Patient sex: M
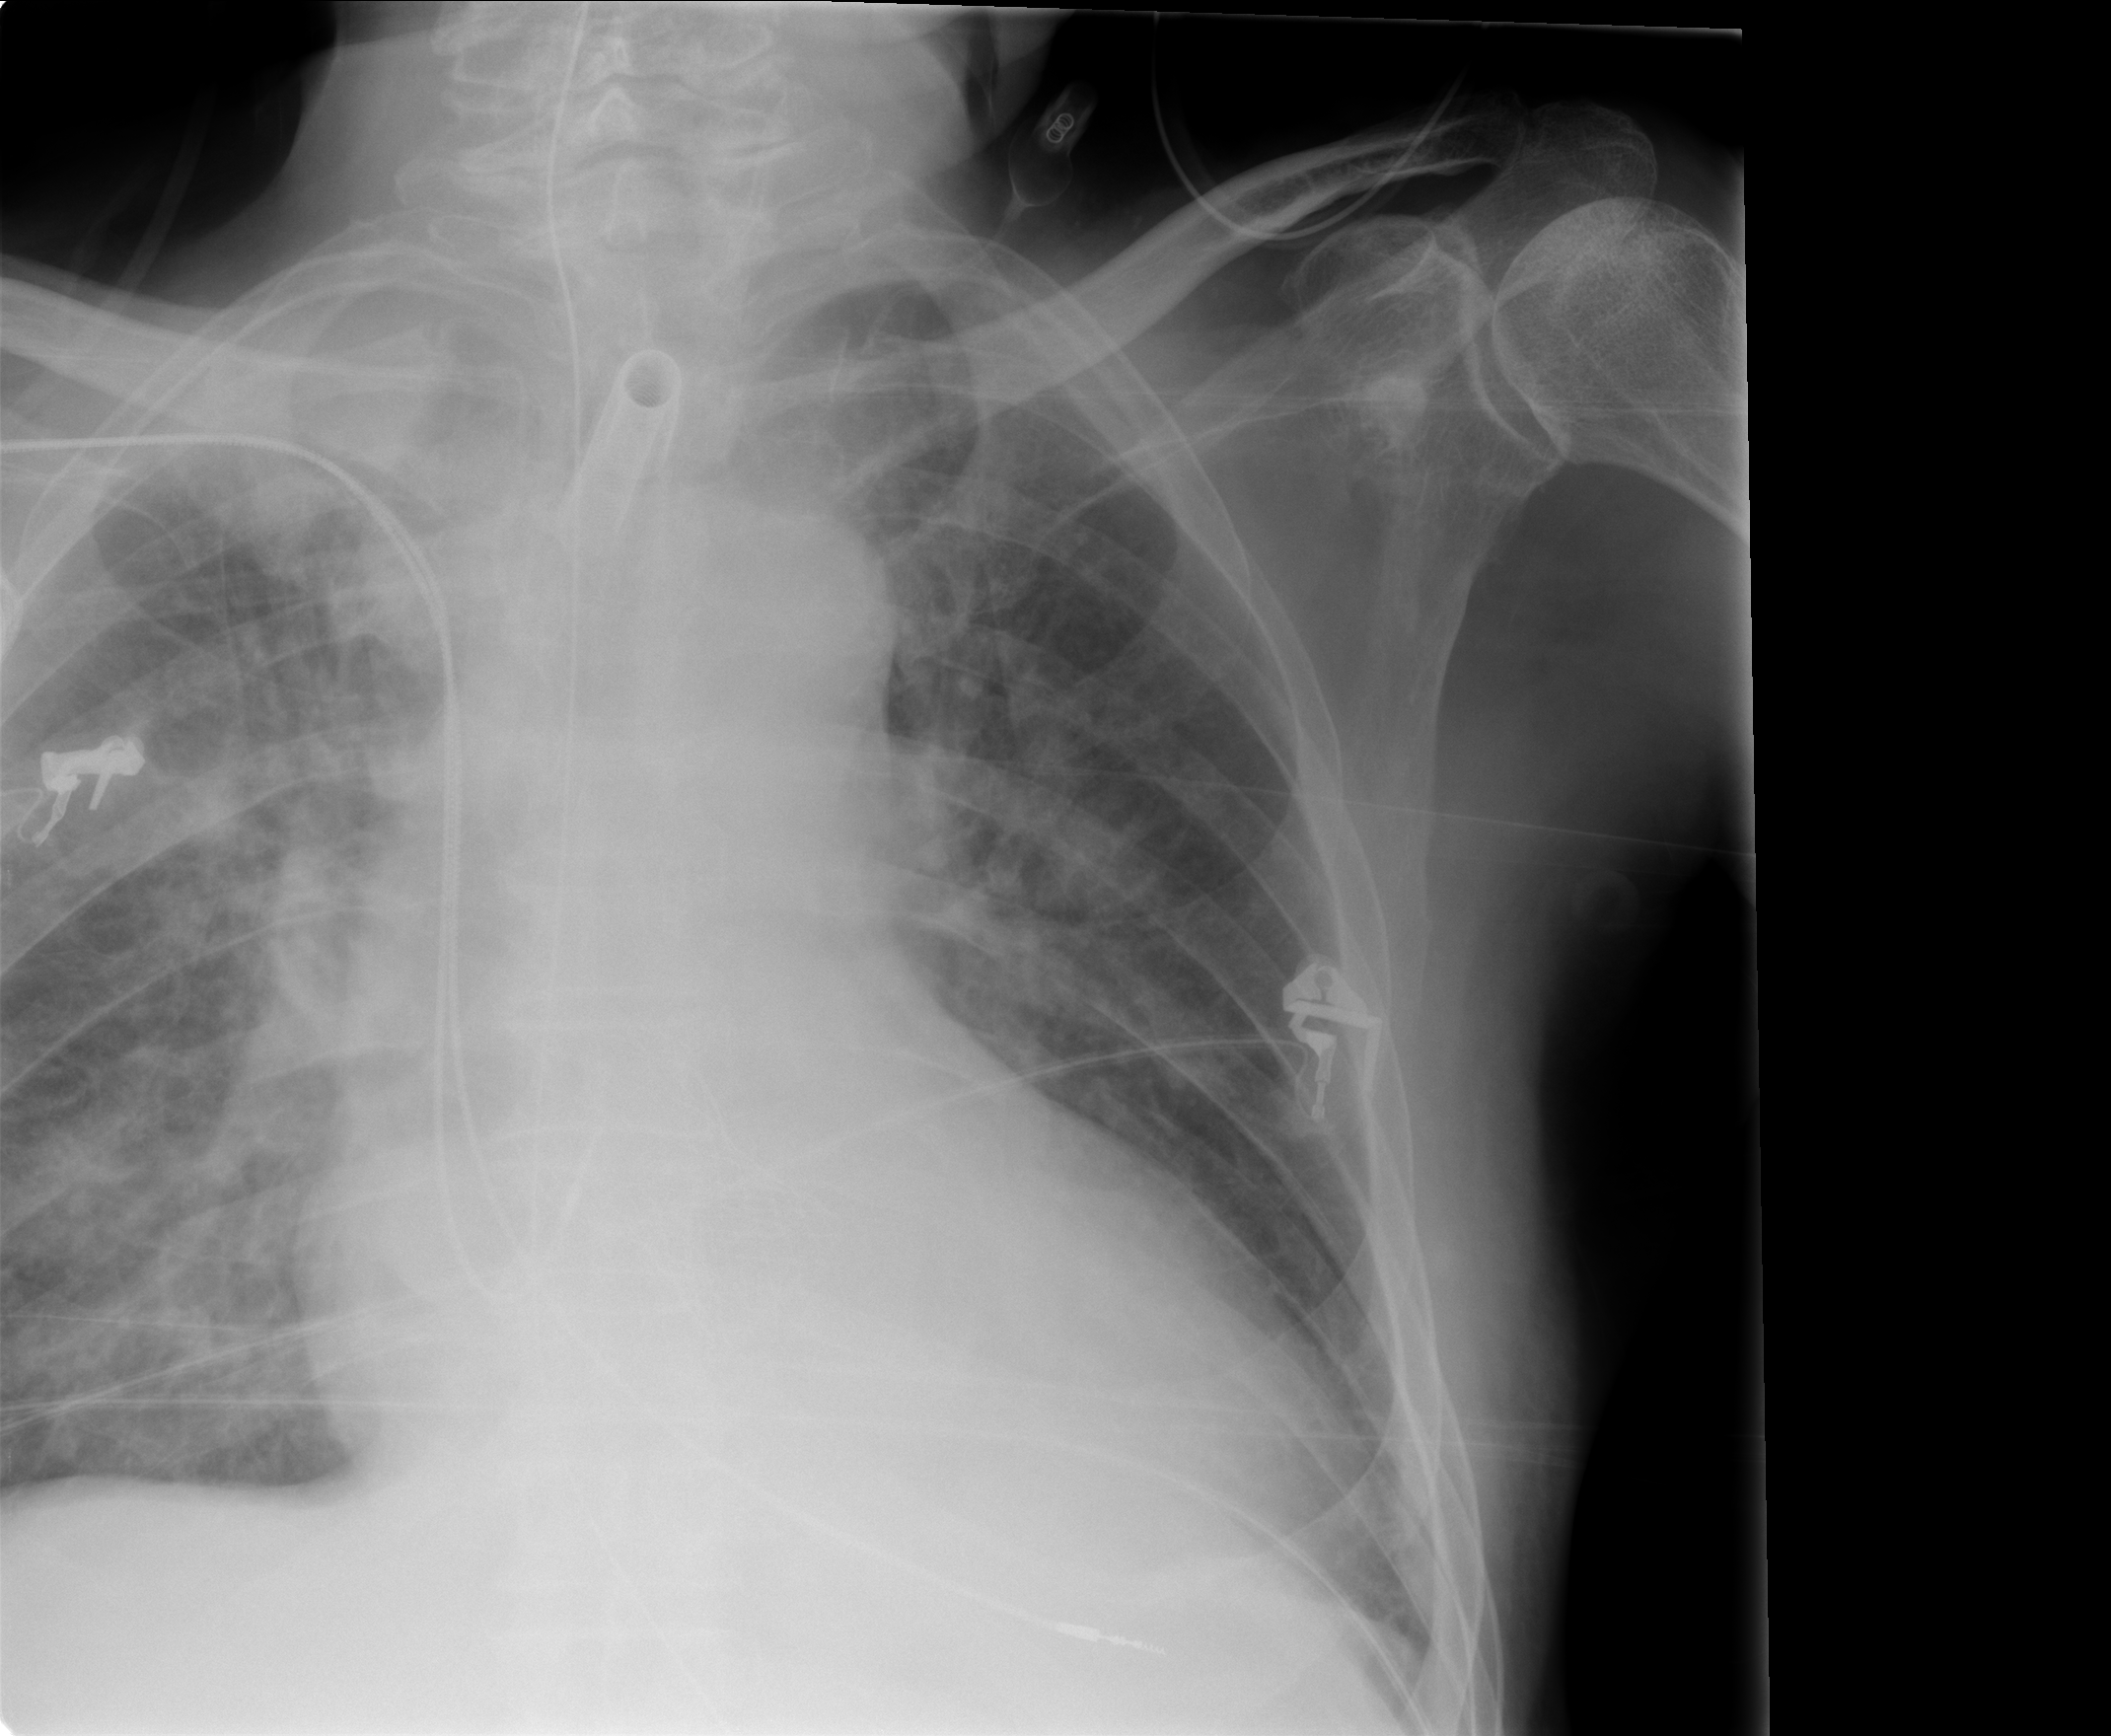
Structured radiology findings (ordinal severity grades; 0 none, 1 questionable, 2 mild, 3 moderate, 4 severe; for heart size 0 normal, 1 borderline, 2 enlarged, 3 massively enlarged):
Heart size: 2
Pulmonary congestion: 2
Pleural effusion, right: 0
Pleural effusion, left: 0
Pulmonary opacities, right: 3
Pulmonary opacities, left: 2
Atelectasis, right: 2
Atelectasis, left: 0